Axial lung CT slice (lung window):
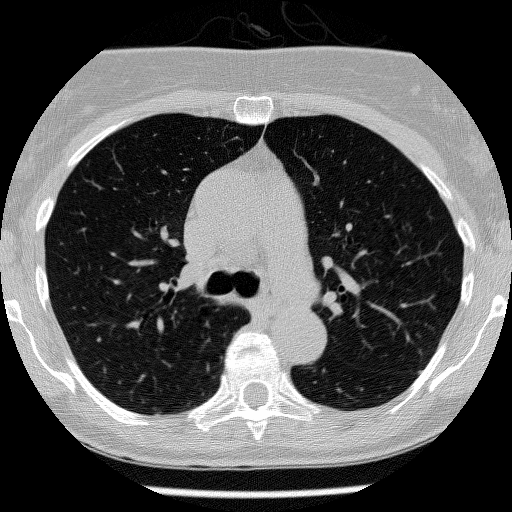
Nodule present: no